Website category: book
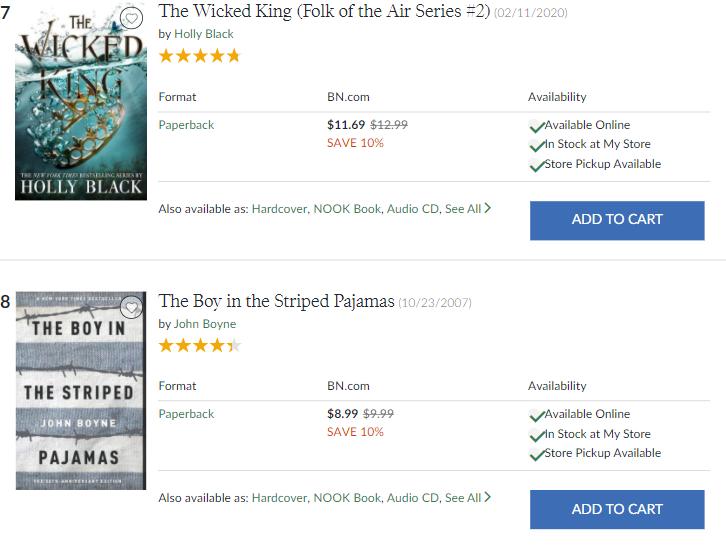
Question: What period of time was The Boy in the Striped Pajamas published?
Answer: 10/23/2007

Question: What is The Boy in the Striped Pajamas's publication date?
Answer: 10/23/2007

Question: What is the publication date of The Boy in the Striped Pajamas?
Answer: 10/23/2007

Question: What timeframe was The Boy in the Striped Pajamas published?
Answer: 10/23/2007

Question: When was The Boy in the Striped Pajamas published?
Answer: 10/23/2007

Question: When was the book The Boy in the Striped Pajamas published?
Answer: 10/23/2007

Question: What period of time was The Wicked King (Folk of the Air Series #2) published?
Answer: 02/11/2020

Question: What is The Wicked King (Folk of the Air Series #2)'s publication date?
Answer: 02/11/2020

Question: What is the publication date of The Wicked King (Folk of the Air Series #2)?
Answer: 02/11/2020

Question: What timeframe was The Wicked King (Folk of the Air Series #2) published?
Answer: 02/11/2020

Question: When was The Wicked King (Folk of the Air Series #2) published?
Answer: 02/11/2020

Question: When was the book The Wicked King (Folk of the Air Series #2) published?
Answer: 02/11/2020

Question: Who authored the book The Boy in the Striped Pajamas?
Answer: John Boyne

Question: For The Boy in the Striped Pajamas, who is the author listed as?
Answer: John Boyne

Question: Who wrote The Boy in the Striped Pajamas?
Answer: John Boyne

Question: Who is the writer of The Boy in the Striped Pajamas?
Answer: John Boyne

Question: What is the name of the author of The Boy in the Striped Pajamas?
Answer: John Boyne

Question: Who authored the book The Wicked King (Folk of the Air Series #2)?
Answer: Holly Black

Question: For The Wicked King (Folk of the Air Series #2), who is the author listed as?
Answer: Holly Black

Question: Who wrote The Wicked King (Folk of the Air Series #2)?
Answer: Holly Black

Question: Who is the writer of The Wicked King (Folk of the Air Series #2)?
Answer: Holly Black

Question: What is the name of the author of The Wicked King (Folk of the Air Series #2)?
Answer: Holly Black

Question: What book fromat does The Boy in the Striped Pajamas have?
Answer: Paperback

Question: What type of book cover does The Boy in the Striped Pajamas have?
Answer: Paperback

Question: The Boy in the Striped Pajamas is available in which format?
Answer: Paperback

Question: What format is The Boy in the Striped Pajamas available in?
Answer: Paperback

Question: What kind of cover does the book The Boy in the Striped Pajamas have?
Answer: Paperback

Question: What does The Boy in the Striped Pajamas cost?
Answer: $8.99

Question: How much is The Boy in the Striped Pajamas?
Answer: $8.99

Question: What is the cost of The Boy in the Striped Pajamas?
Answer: $8.99

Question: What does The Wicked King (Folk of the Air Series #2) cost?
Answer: $11.69

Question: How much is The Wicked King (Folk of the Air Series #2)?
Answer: $11.69

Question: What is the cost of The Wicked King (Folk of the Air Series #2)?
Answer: $11.69

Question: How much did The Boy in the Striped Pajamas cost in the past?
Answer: $9.99

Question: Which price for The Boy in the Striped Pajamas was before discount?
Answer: $9.99

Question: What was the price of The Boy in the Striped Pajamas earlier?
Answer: $9.99

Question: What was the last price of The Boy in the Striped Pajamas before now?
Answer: $9.99

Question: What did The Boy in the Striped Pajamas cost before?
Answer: $9.99

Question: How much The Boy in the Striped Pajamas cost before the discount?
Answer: $9.99

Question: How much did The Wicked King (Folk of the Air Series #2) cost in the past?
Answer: $12.99

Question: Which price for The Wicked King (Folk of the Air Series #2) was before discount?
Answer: $12.99

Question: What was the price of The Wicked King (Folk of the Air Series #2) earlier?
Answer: $12.99

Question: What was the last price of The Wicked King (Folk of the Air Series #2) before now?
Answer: $12.99

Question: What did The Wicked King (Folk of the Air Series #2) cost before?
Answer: $12.99

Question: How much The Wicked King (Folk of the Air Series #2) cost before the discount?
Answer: $12.99

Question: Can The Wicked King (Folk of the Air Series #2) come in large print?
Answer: no

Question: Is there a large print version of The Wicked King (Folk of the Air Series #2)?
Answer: no

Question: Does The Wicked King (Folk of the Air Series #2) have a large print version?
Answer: no

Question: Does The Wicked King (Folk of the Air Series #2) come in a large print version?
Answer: no

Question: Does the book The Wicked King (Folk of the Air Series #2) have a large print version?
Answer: no

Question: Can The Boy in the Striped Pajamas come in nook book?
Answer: yes

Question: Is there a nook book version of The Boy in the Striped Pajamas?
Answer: yes

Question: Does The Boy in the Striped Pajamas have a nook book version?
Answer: yes

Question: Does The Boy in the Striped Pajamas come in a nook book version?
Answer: yes

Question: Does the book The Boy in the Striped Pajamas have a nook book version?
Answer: yes

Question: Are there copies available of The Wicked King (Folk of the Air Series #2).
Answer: yes

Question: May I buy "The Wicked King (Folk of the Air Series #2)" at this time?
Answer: yes

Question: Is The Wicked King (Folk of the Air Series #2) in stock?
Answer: yes

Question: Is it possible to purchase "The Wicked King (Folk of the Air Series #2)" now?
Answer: yes

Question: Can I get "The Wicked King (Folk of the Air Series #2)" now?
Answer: yes

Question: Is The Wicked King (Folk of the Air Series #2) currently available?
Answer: yes

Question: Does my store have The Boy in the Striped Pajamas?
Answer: yes

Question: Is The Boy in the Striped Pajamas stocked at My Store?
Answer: yes

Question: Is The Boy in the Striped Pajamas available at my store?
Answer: yes